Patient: sex F, age 31
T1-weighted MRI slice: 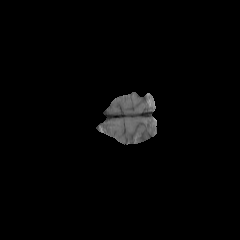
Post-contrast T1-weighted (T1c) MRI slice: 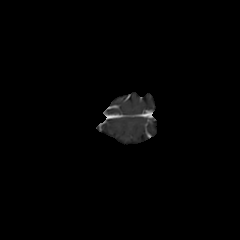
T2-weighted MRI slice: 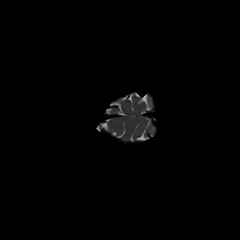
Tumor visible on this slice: no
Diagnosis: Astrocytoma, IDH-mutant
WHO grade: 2